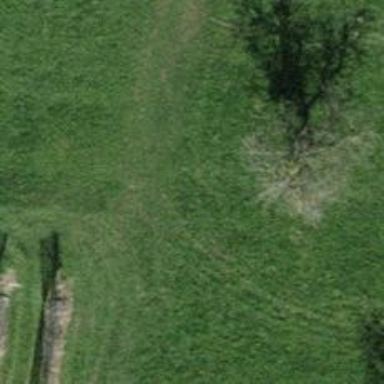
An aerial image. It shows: Footway covered with grass.